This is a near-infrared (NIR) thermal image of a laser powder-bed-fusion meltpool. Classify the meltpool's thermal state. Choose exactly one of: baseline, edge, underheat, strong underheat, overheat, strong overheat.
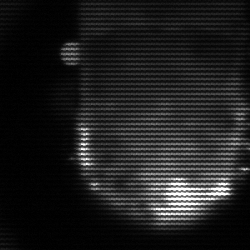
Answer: baseline